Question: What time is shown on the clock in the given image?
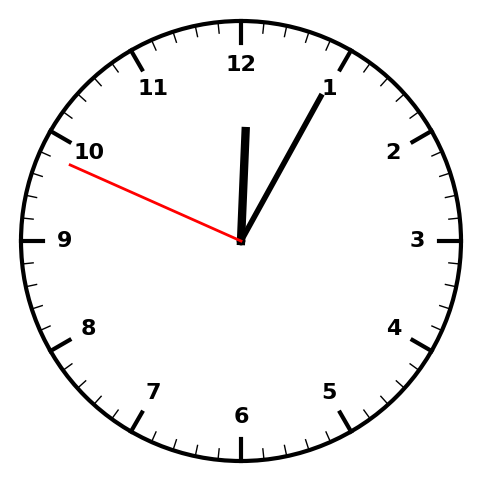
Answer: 12:04:49